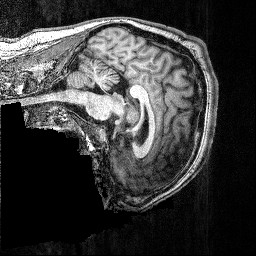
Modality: T1w
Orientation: sagittal
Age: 33
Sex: male
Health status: ill
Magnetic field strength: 3 T
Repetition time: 2.53 s
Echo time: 0.00331 s